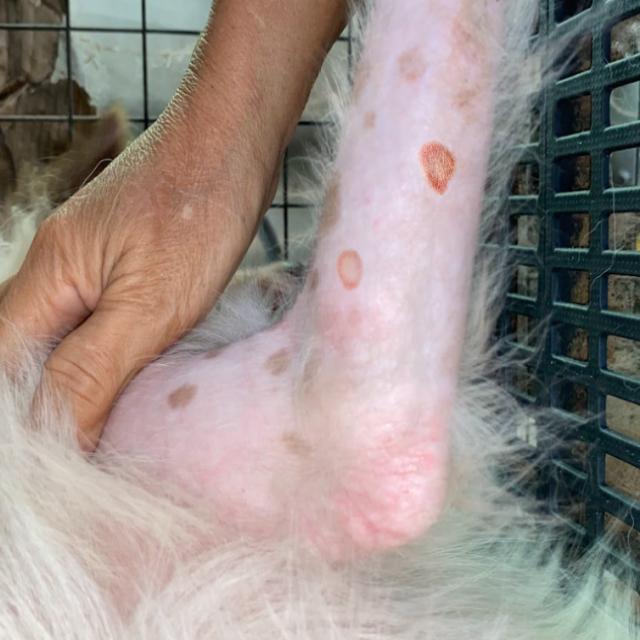
Canine ringworm (Dermatophytosis) — fungal infection caused by Microsporum or Trichophyton. Presents with circular alopecia, scaling, crusting, and broken hairs.